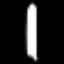
Label: pencil